Field crop: tomato
Growth stage: 1
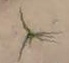
Species: cyperus